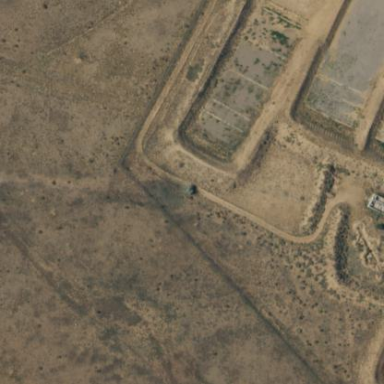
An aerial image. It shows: Shooting range on leisure land pitch.